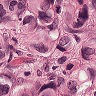
Metastatic tissue present: yes